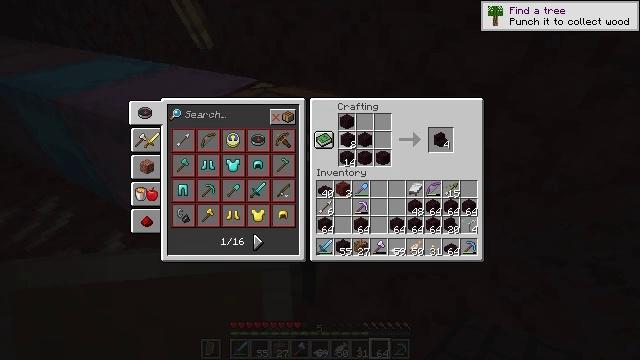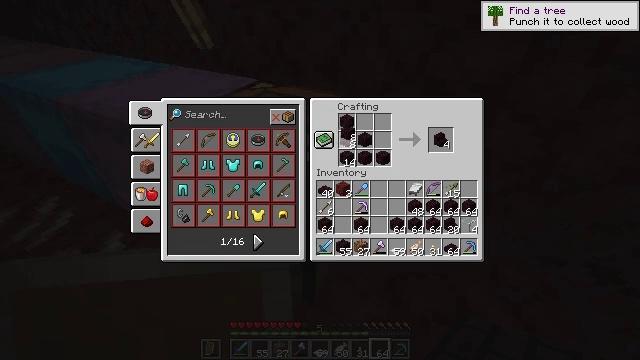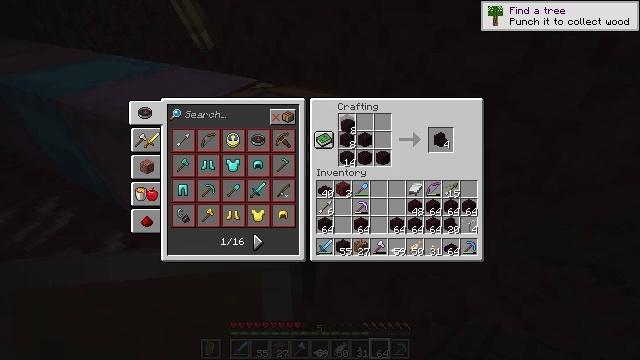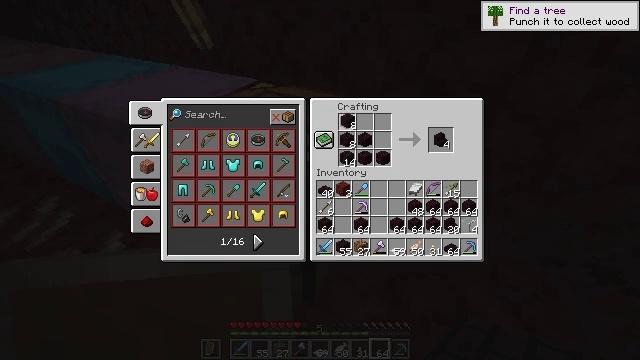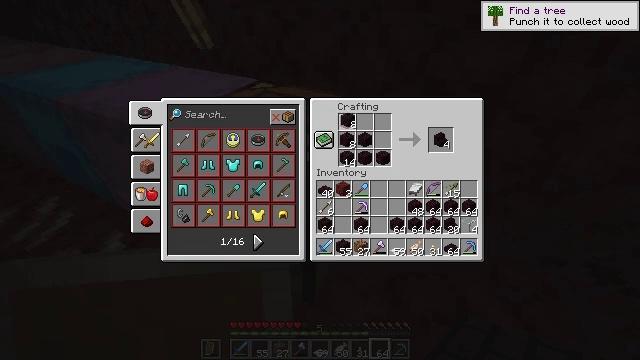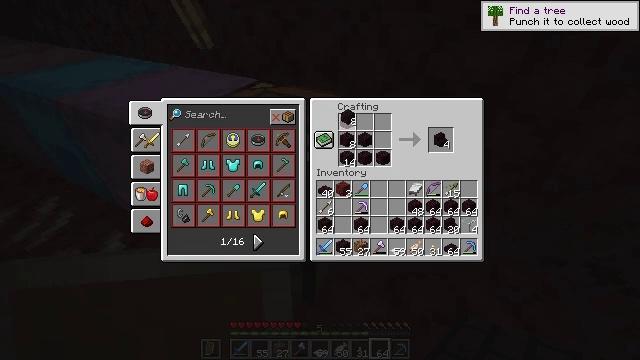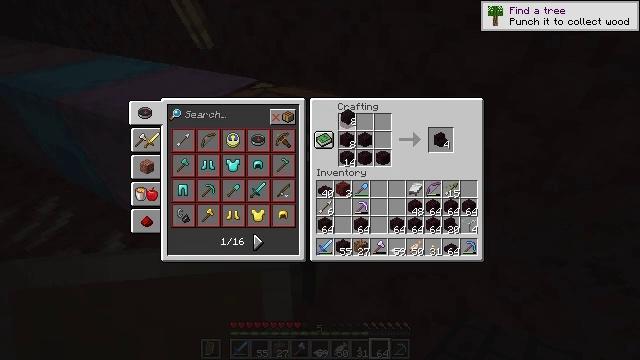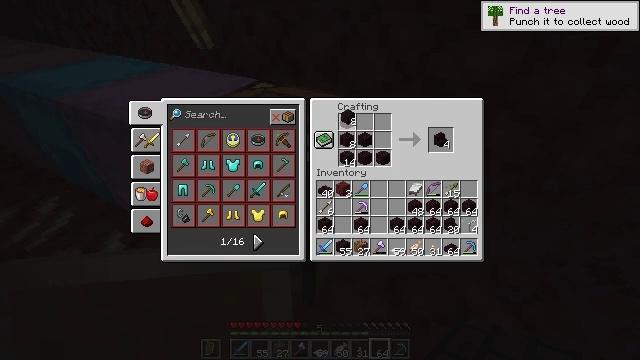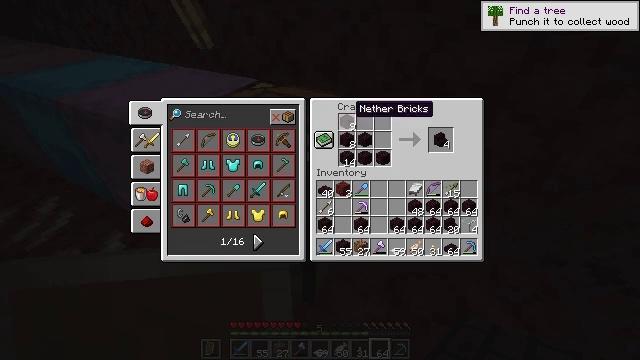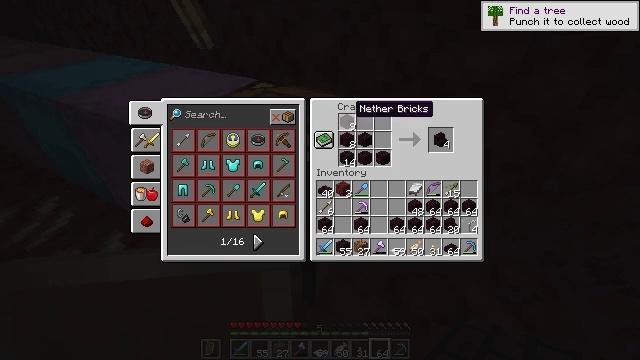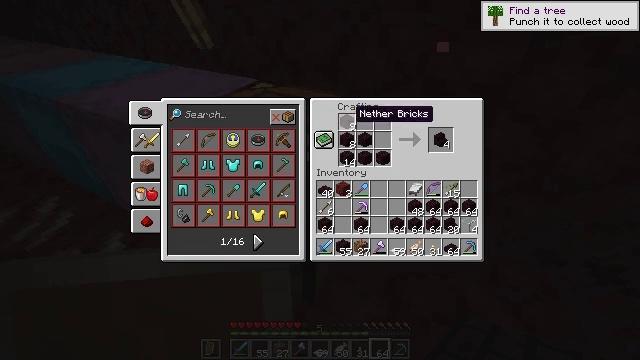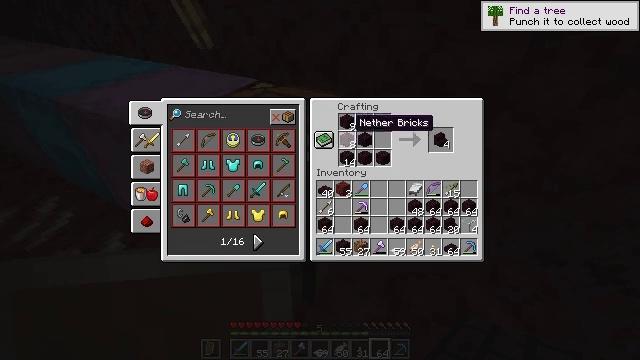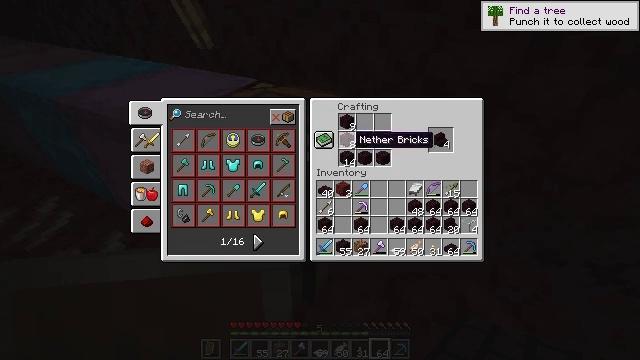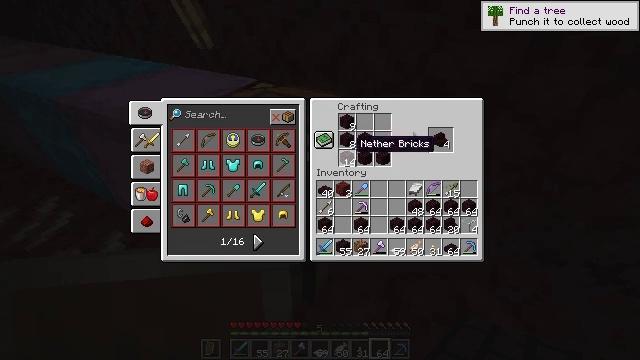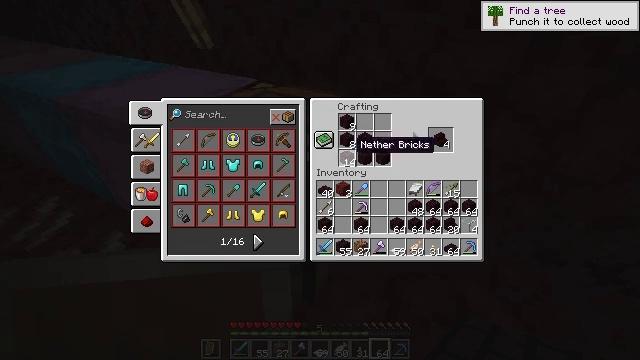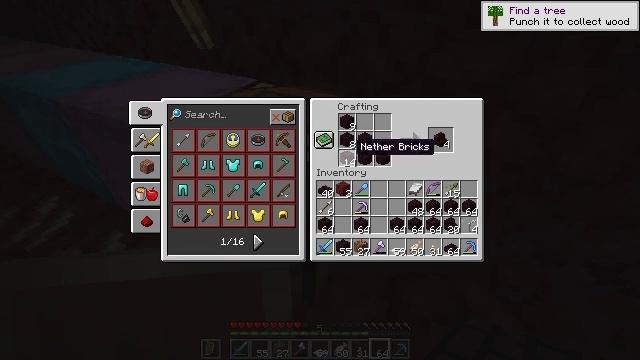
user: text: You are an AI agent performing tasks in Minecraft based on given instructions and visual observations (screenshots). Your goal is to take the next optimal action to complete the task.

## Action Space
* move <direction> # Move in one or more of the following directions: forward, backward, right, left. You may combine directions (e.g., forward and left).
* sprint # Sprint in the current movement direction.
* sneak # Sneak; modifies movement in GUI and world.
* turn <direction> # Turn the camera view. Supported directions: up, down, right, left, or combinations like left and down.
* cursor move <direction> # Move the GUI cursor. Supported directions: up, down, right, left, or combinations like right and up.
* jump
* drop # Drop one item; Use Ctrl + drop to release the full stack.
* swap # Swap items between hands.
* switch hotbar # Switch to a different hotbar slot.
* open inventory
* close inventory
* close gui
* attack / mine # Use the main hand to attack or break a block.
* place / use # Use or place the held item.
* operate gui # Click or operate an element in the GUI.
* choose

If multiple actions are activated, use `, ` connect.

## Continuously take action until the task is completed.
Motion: motion action
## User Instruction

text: Form nether brick stairs by arranging nether bricks.
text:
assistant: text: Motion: cursor move up
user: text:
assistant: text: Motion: no_op
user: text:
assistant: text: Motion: no_op
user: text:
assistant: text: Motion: no_op
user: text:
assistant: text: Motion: no_op
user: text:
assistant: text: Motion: operate gui
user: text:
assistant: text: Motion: operate gui
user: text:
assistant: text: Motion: no_op
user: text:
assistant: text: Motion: no_op
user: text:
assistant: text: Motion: no_op
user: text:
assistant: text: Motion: cursor move down
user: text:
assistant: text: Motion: cursor move down
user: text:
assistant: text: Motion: no_op
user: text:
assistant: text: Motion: no_op
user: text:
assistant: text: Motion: no_op
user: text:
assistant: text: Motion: choose
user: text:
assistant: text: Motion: choose
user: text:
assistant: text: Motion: choose
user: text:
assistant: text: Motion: no_op
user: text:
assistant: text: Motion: no_op
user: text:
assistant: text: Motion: no_op
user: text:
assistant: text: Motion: no_op
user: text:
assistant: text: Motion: operate gui
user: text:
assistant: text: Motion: operate gui
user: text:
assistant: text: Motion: no_op
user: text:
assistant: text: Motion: cursor move down
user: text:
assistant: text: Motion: cursor move down
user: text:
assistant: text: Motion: no_op
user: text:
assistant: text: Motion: choose
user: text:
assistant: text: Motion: choose